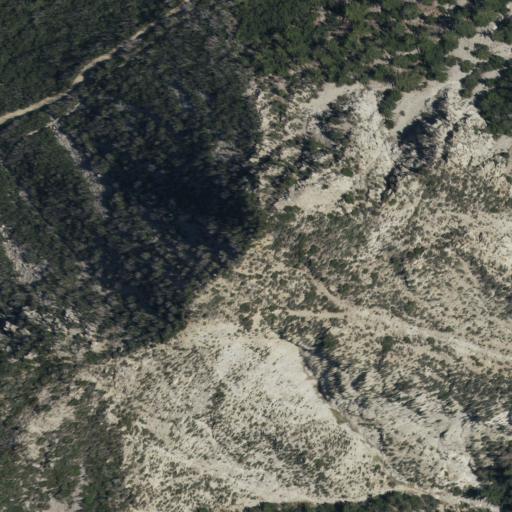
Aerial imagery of mountain in California named Mount Markham containing shrub, evergreen forest, and low intensity development